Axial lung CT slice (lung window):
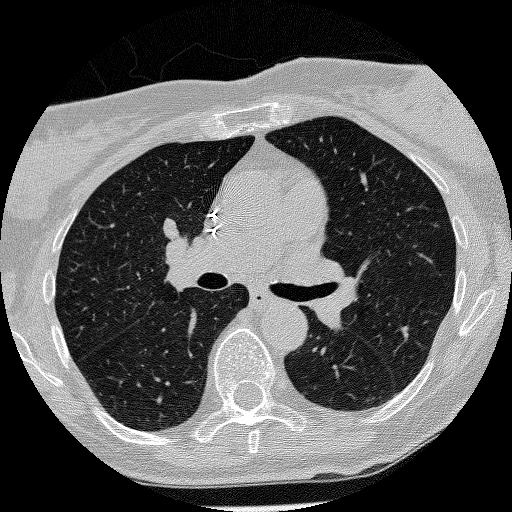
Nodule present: no